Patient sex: M
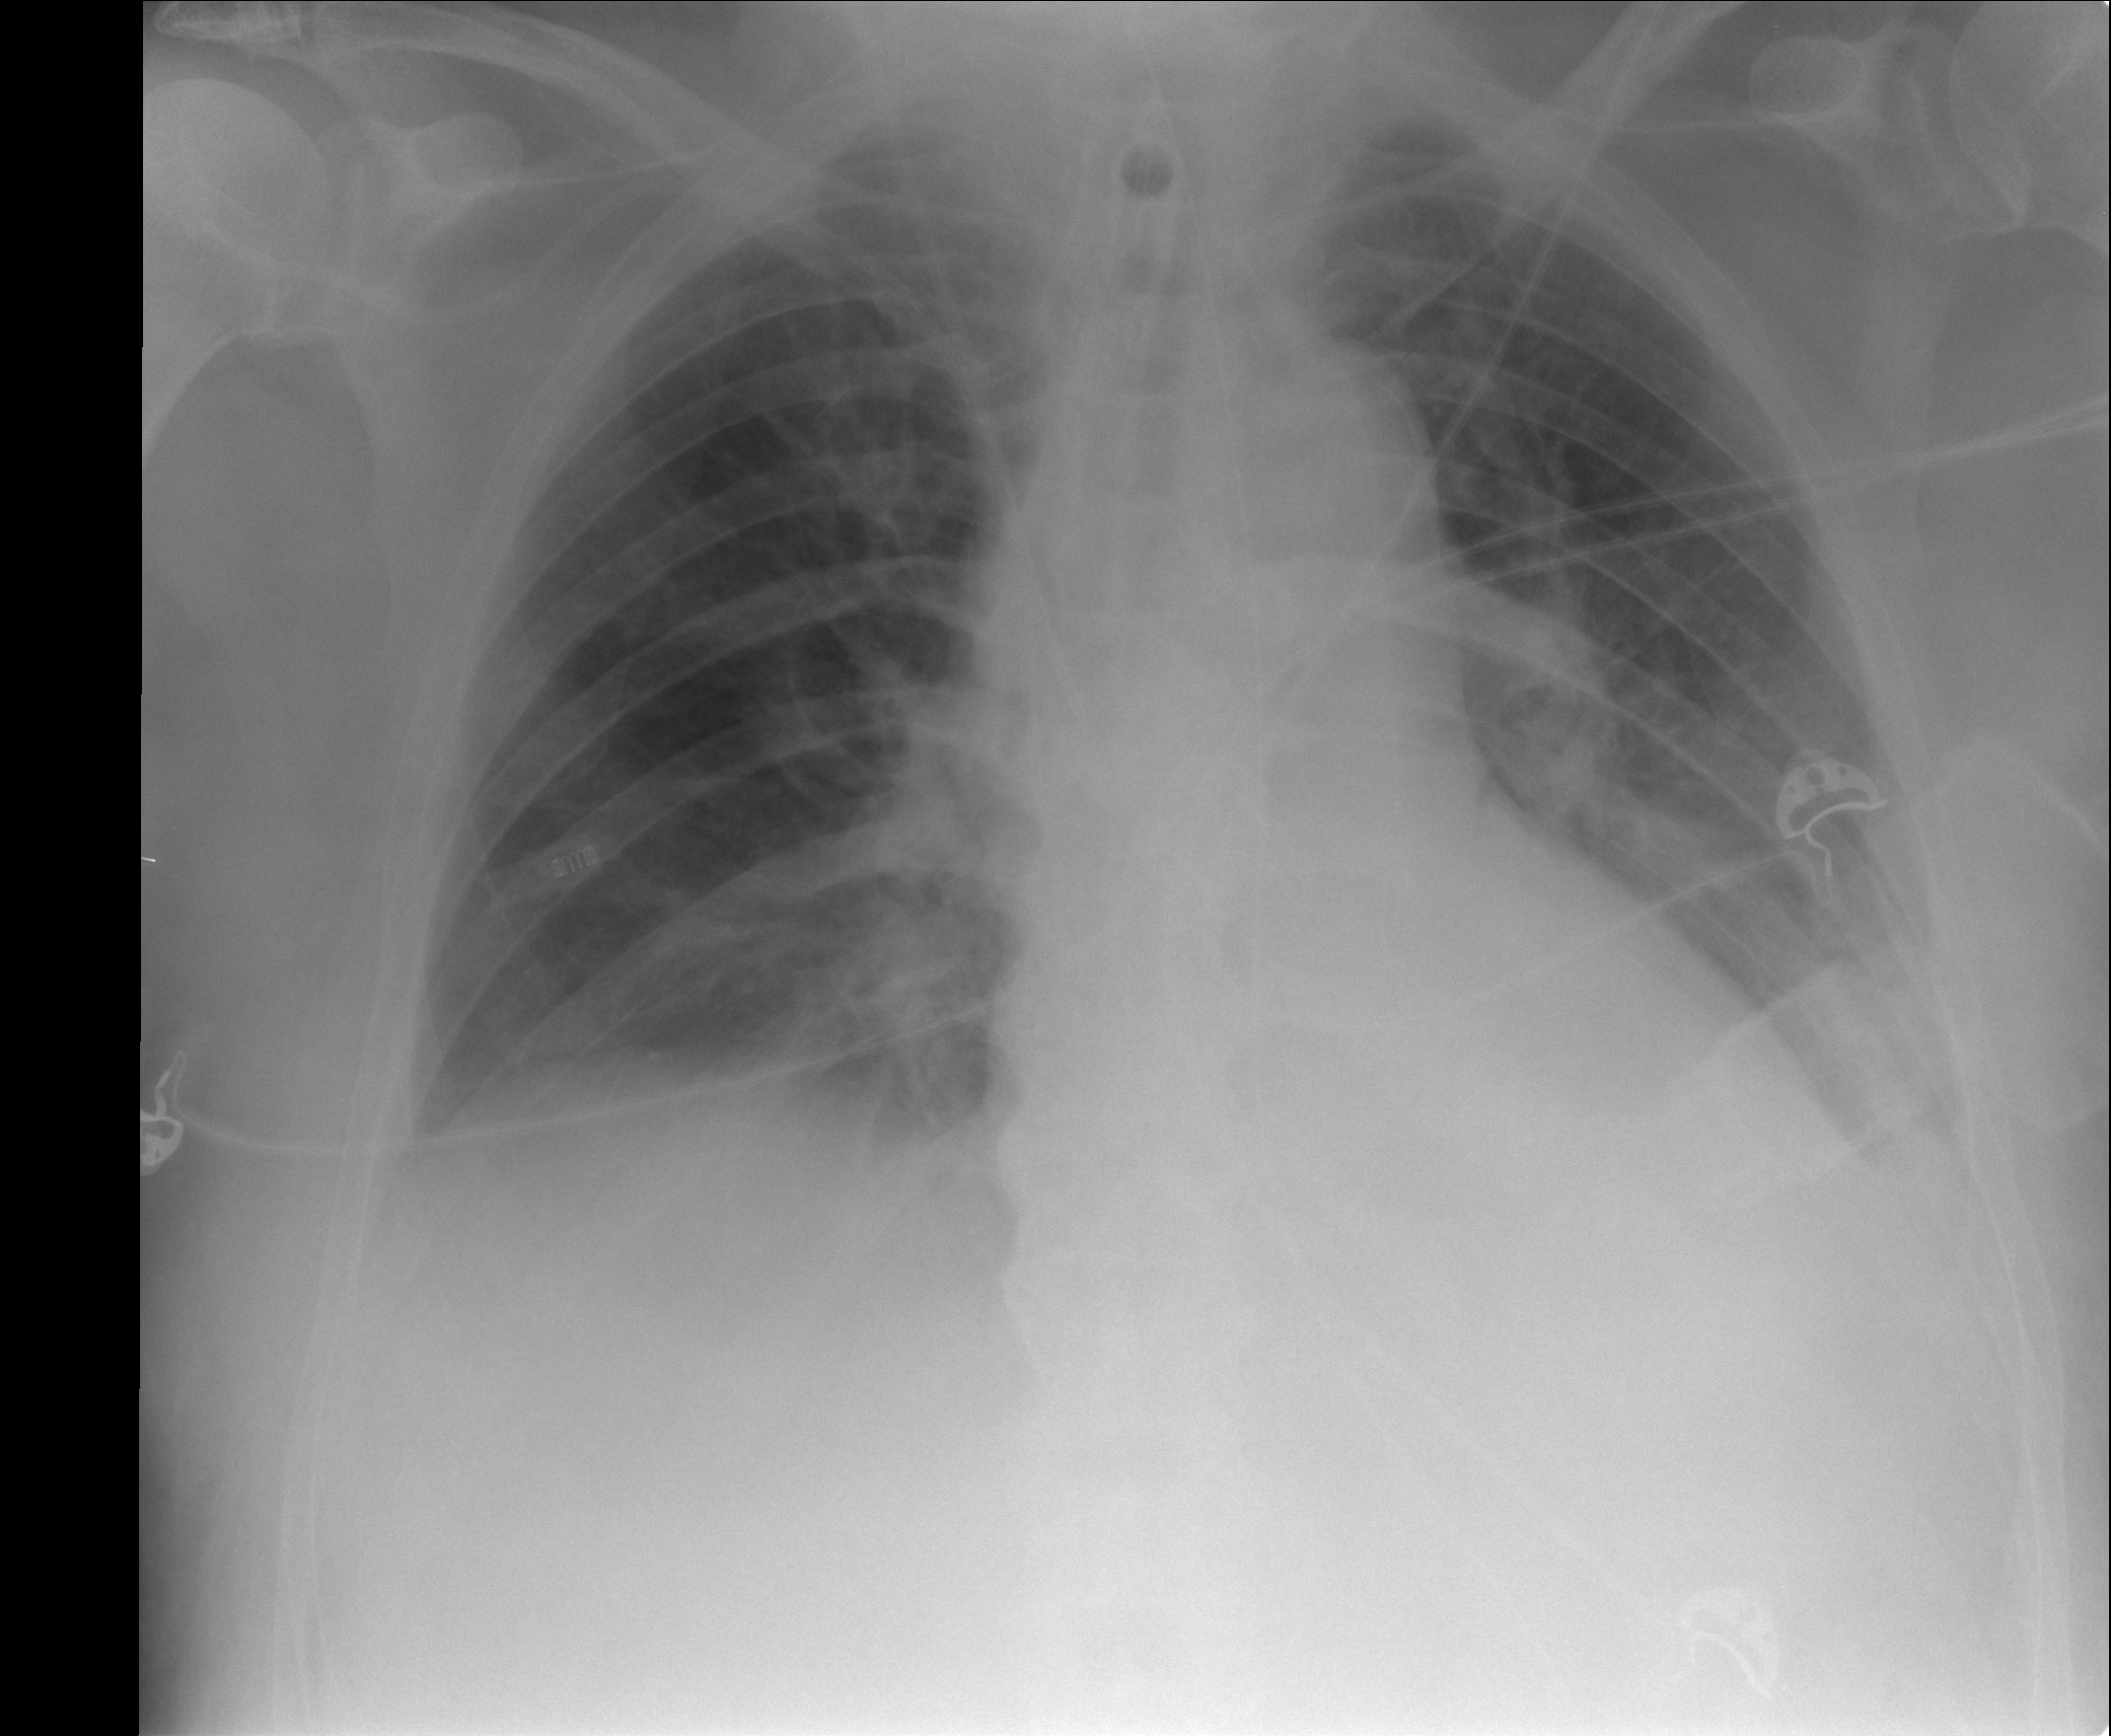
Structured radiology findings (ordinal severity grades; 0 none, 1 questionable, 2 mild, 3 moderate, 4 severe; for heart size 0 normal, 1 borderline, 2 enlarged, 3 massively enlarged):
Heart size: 0
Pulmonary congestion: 2
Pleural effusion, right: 1
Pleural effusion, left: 2
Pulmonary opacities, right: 2
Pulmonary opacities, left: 0
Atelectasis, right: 2
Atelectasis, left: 2